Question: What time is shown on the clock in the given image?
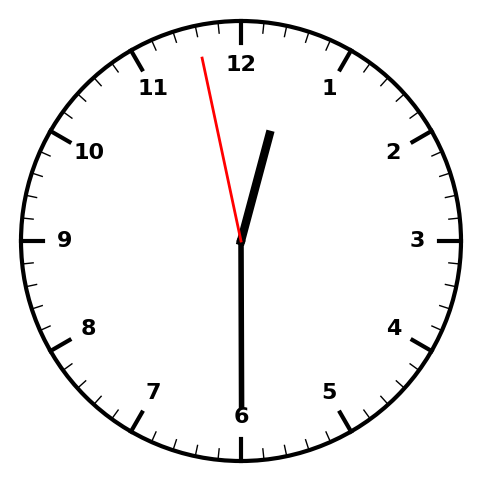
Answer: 12:29:58